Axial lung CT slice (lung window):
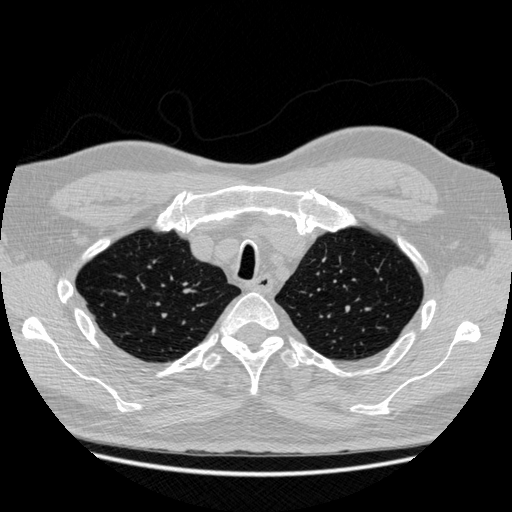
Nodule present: no